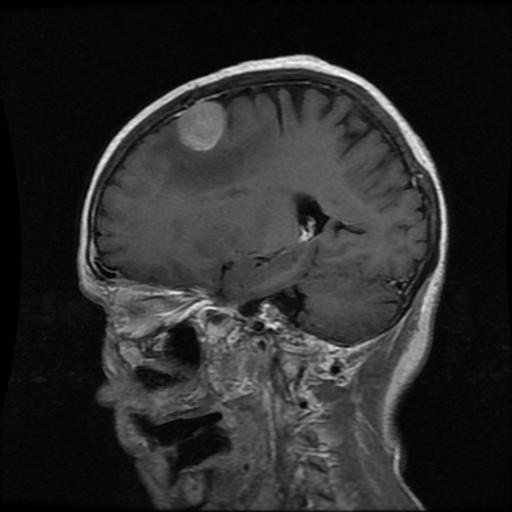
Label: meningioma